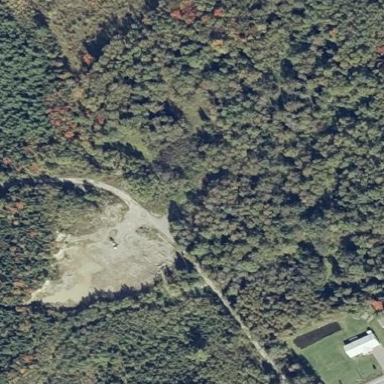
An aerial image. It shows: Quarry that is source of aggregate.